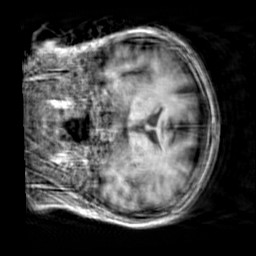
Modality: T1w
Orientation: coronal
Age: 67
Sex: female
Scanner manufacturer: siemens
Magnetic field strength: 3 T
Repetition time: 2.3 s
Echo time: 0.00303 s